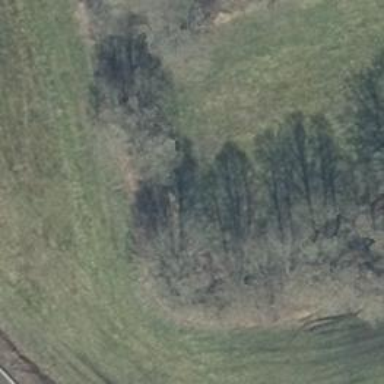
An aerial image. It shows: Deciduous tree with broadleaved leaves.